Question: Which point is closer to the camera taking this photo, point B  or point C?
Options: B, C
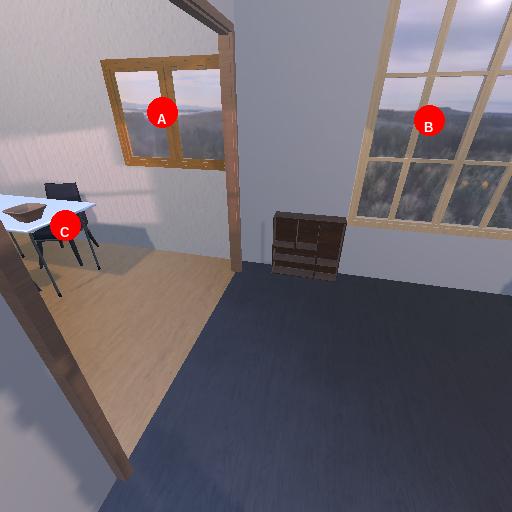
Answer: B